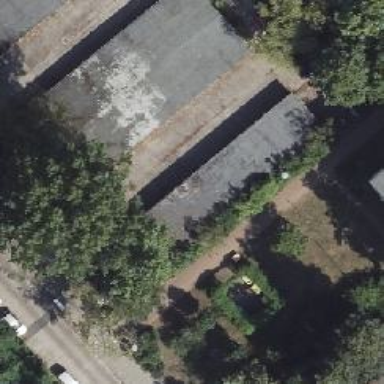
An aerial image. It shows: Group of garages.